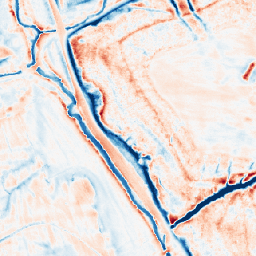
Category: edge_preserving
Decomposition family: anisotropic_diffusion
Decomposition parameters: iterations: 50
kappa: 100
gamma: 0.2
Upsampling method: area
Upsampling parameters: scale: 4
Upsampling scale: 4